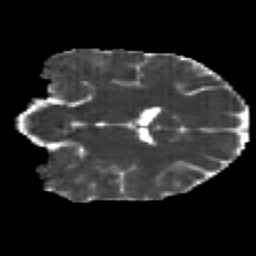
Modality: MD
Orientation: coronal
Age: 27
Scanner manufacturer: siemens
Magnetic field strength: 3 T
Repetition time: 2.2 s
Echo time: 0.084 s